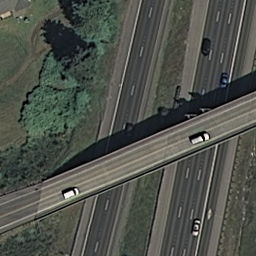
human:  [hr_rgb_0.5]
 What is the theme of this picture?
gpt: overpass

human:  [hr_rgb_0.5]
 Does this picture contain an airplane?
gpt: no

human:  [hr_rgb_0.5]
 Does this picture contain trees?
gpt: yes

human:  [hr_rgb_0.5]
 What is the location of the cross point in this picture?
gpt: center and right

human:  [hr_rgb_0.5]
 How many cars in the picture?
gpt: six